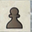
Piece: bP